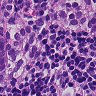
Metastatic tissue present: yes